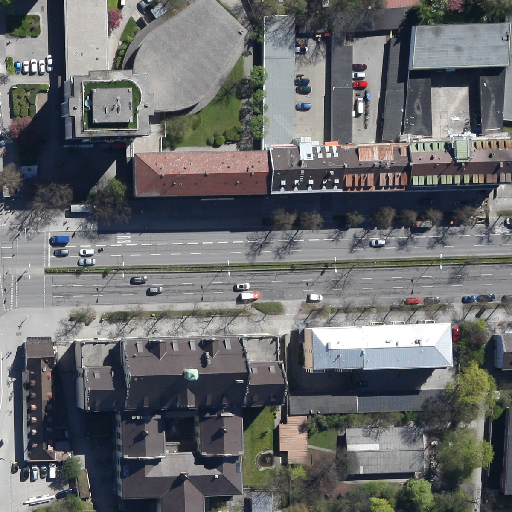
Referring expression: road marking